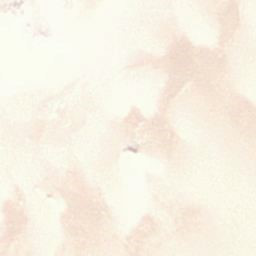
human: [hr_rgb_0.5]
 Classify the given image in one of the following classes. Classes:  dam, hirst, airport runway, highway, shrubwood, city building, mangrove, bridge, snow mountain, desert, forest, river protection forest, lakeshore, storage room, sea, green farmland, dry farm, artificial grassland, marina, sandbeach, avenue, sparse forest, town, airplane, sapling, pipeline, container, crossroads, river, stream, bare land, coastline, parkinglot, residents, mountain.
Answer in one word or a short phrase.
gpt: sandbeach